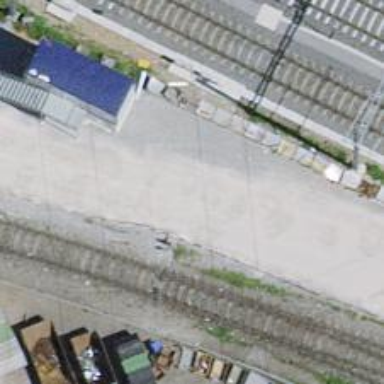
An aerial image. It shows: Disused railway yard with one track.